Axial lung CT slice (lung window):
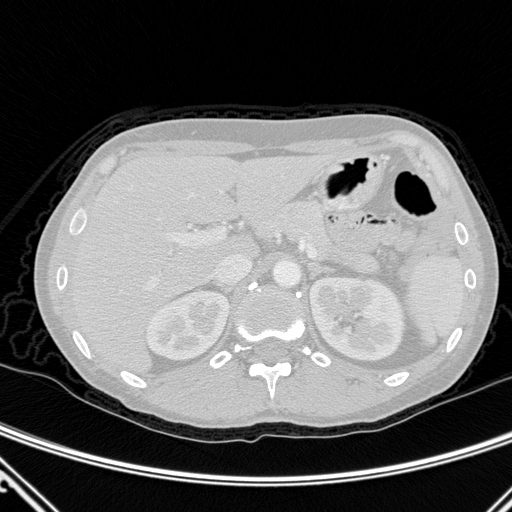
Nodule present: no